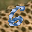
Label: 6